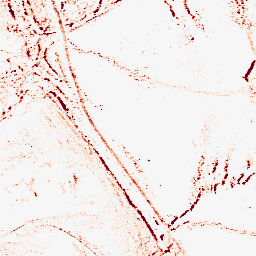
Category: morphological
Decomposition family: morphological_rect
Decomposition parameters: operation: opening
width: 5
height: 3
Upsampling method: sinc_hamming
Upsampling parameters: scale: 2
kernel_size: 16
Upsampling scale: 2